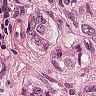
Metastatic tissue present: yes